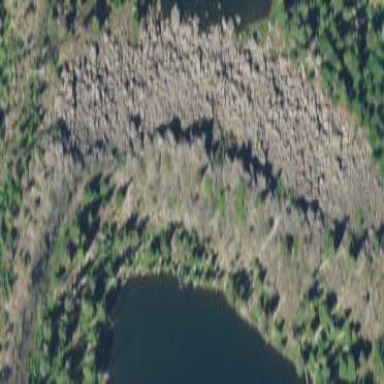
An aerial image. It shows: Natural scree.